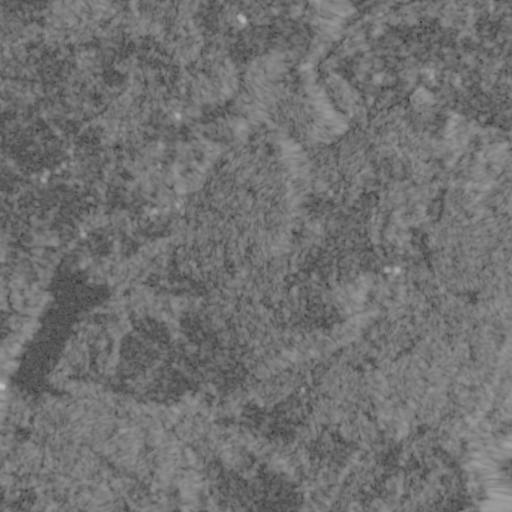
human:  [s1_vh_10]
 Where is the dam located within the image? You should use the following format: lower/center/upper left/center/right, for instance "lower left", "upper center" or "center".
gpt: The dam is located in the lower left of the image.
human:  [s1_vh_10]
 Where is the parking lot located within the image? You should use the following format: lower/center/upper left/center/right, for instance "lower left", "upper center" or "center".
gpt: The parking lot is located in the center left of the image.
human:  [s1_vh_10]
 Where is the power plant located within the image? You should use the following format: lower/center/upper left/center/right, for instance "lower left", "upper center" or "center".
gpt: There is no power plant in the image.

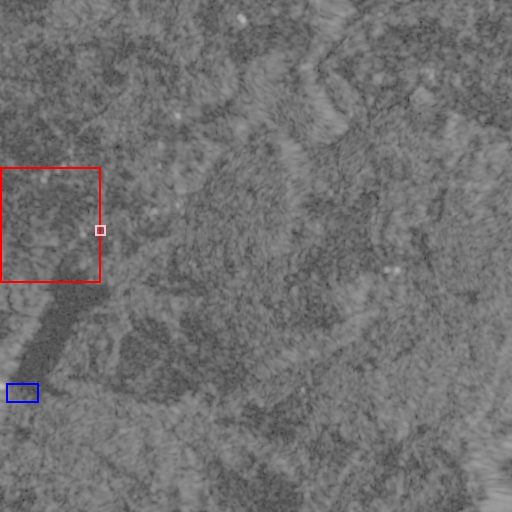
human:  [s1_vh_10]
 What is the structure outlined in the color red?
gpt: The structure outlined in red is a crop field.
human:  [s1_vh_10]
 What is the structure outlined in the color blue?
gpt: The structure outlined in blue is a dam.
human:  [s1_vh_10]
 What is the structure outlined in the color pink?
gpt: The structure outlined in pink is a parking lot.
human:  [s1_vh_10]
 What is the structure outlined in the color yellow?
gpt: There is no yellow outline.